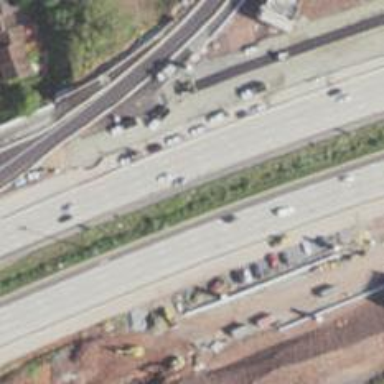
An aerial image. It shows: Motorway link bridge.